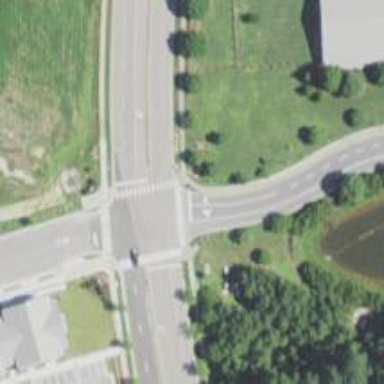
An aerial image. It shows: Marked crossing on footway.